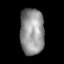
Tissue: lung
Cell type: Epithelial cells
Senescence score: 0.2321
Nuclear area (px): 1110
Mean DAPI intensity: 145.878